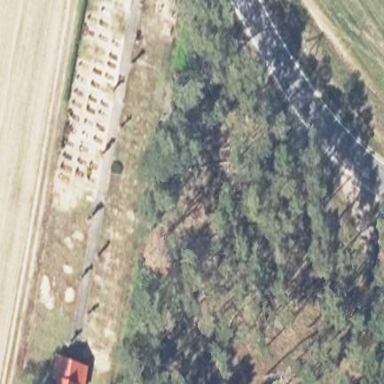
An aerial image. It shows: Cemetery.